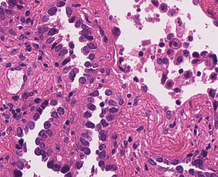
Tumor epithelial tissue: yes
Tumor-associated stroma tissue: yes
Normal tissue: no